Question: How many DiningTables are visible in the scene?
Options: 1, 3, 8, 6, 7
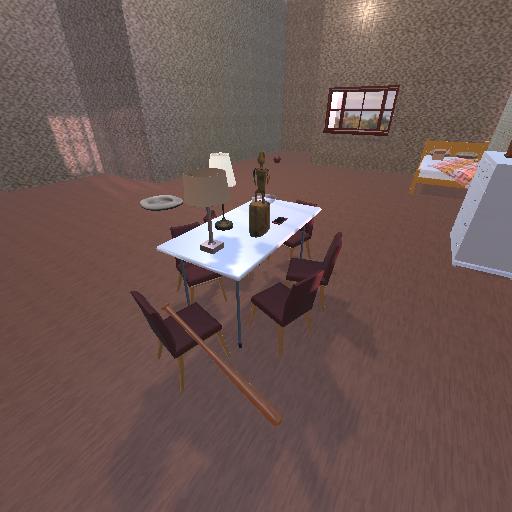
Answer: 1